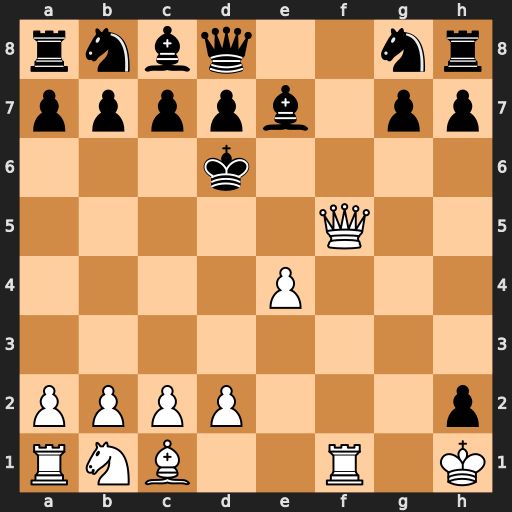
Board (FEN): rnbq2nr/ppppb1pp/3k4/5Q2/4P3/8/PPPP3p/RNB2R1K
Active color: w
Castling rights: -
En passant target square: -
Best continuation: Qd5#